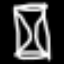
Label: hourglass